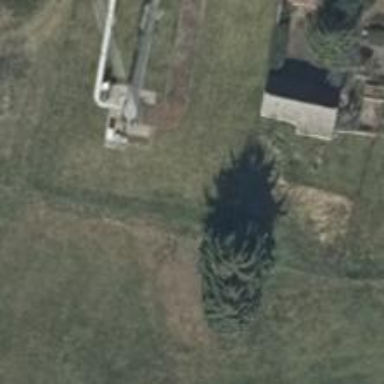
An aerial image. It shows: Deciduous tree with broadleaved leaves.